Interaction volume radius: 10 \u00c5
Interaction volume height: 10 \u00c5
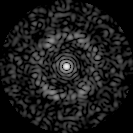
Disorder parameter: 0.778